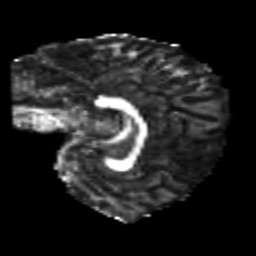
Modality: FA
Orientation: sagittal
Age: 21
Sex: female
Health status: healthy
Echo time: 0.074 s